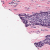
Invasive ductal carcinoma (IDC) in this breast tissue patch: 0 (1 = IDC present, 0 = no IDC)